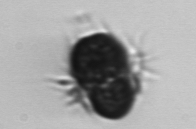
Label: Mesodinium